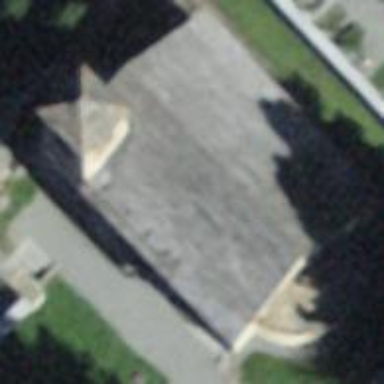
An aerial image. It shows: Building that is place of worship.